Question: I'm new to LINQ and Lambda. I want to make query that will get me for every studyYear (1,2,3) students who are studying that year. I've done it without Lambda but I really want to know how to do it with lambda.
'''
var res = from s in db.student
join u in db.EnrolledYear
on s.ID equals u.studentID
join g in db.studyYear
on u.studyYearID equals g.ID
select new
{
Year = g.year,
StudentFName = s.FirstName
StudentLName = s.LastName
};
'''
I checked out other examples with lambda but I didn't really understand .
What I managed is to make inner join between student and enrolled year. Now I don't understand how to finish inner join between enrolled year and study year.
I'm stuck here, I need to make one more join:
'''
var res = db.EnrolledYear.Join(db.student,
u => u.studentID, s => s.ID,
(enroll, student) => new
{
Godina = enroll.year,
FName = student.FirstName
LName = student.LastName
})
.Join(.....?)
'''

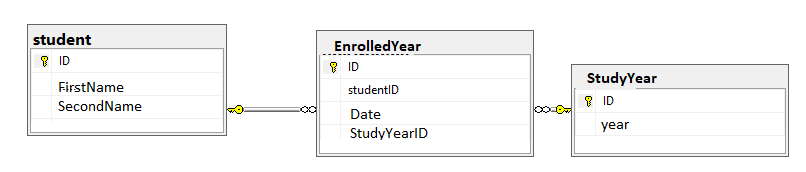
Answer: Every clause in a query will correspond to a lambda call. Just go down to every clause and convert to an appropriate call.
This particular query could be written like so:
'''
db.student
.Join(db.EnrolledYear, s => s.ID, u => u.studentID, (s, u) => new { s, u })
.Join(db.studyYear, x => x.u.studyYearID, g => g.ID, (x, g) => new { x.s, x.u, g })
.Select(x => new
{
Year = x.g.year,
StudentFName = x.s.FirstName,
StudentLName = x.s.LastName,
});
'''